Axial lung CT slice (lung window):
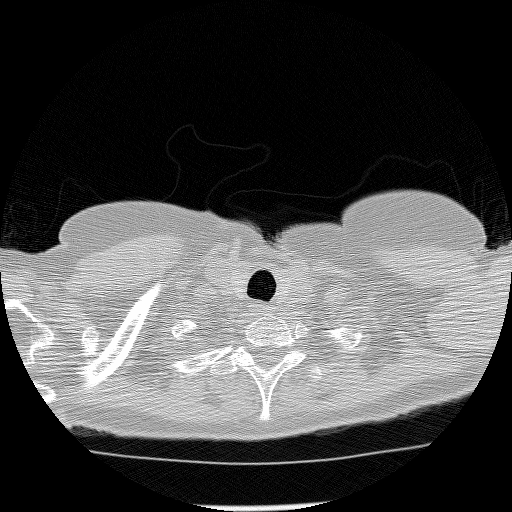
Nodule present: no